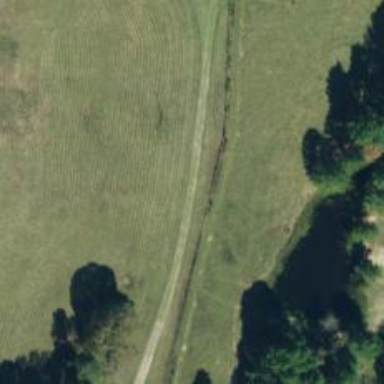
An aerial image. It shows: Driveway service road with grade 4 tracktype.